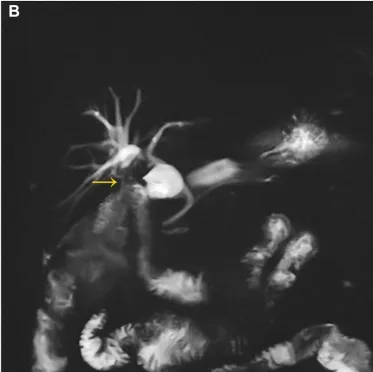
Postoperatively (B), The Rouxen-Y right hepatic duct-jejunum anastomosis (yellow arrow) restore the normal anatomical relationship between the duodenal bulb and the right hepatic duct, and the dilation of the biliary tree in the right side of the liver improved.
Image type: radiology (mri)